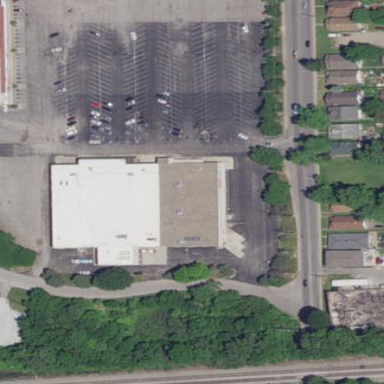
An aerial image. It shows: Supermarket located in building.